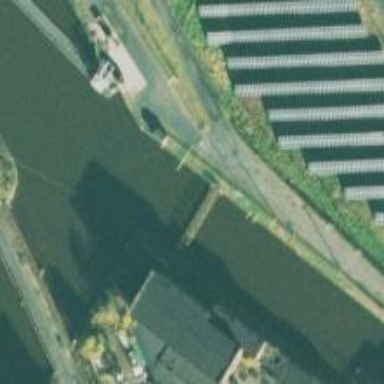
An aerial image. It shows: Canal.